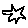
Label: star